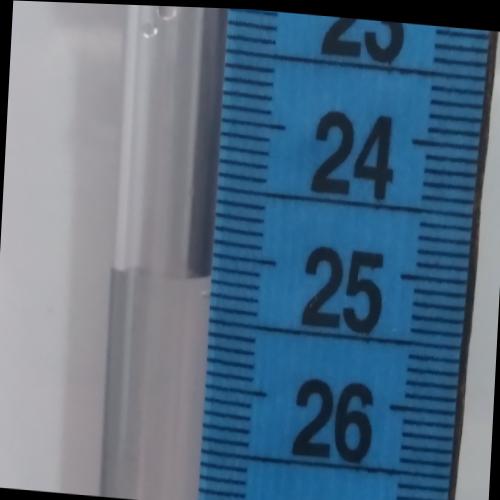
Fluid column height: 25.2 cm